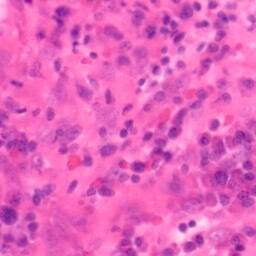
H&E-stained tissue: Colon